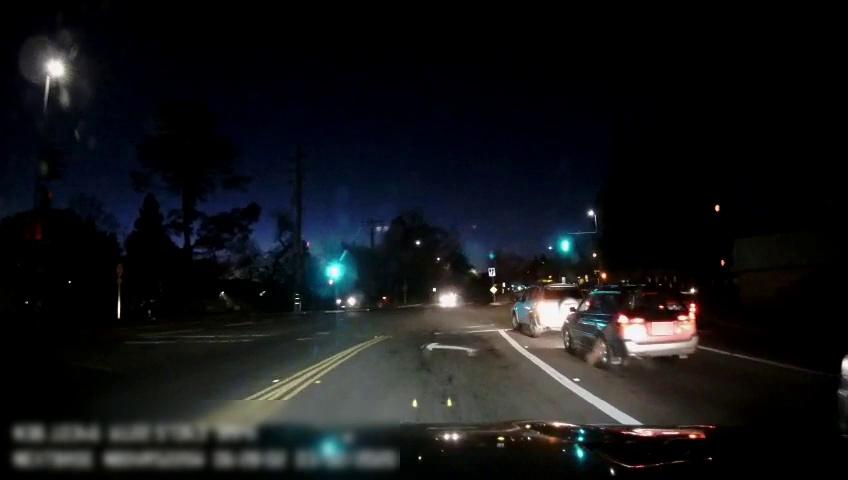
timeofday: Night
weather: Cloudy
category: Drivable Space
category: Vehicles | SUV
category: Vehicles | SUV
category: Vehicles | SUV
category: Vehicles | SUV
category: Vehicles | Car
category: Lanes | Current Lane
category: Lanes | Opposite Lane
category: Lanes | Alternate Lane
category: Lanes | Current Lane
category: Traffic | Lights
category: Traffic | Lights
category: Traffic | Lights